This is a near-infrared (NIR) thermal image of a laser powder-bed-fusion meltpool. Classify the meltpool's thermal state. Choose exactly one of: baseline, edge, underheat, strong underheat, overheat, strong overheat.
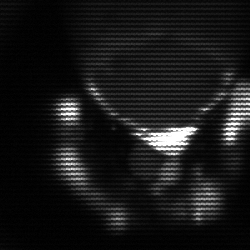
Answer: edge